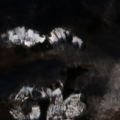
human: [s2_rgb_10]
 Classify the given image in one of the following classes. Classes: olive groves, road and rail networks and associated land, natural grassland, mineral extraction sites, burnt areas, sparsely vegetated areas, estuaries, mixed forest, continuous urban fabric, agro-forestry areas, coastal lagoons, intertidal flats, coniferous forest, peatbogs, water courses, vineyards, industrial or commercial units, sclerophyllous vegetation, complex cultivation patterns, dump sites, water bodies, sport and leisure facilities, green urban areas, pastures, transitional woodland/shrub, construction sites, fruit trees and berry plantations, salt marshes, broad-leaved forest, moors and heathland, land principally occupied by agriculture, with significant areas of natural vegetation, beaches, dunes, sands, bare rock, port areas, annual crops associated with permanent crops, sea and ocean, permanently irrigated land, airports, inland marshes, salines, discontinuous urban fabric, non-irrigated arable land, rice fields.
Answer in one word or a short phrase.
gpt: broad-leaved forest, transitional woodland/shrub